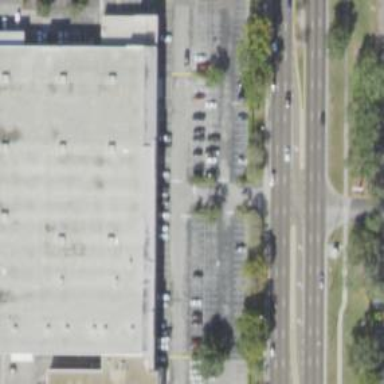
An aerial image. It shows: Parking area with surface.